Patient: sex M, age 57
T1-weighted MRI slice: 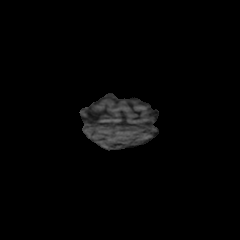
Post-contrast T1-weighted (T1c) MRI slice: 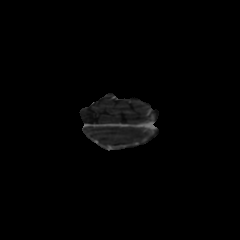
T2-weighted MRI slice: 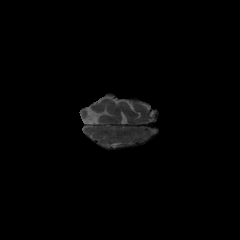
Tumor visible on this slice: no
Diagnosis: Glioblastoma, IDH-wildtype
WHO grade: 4